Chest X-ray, AP view. Patient: 20 years old, sex F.
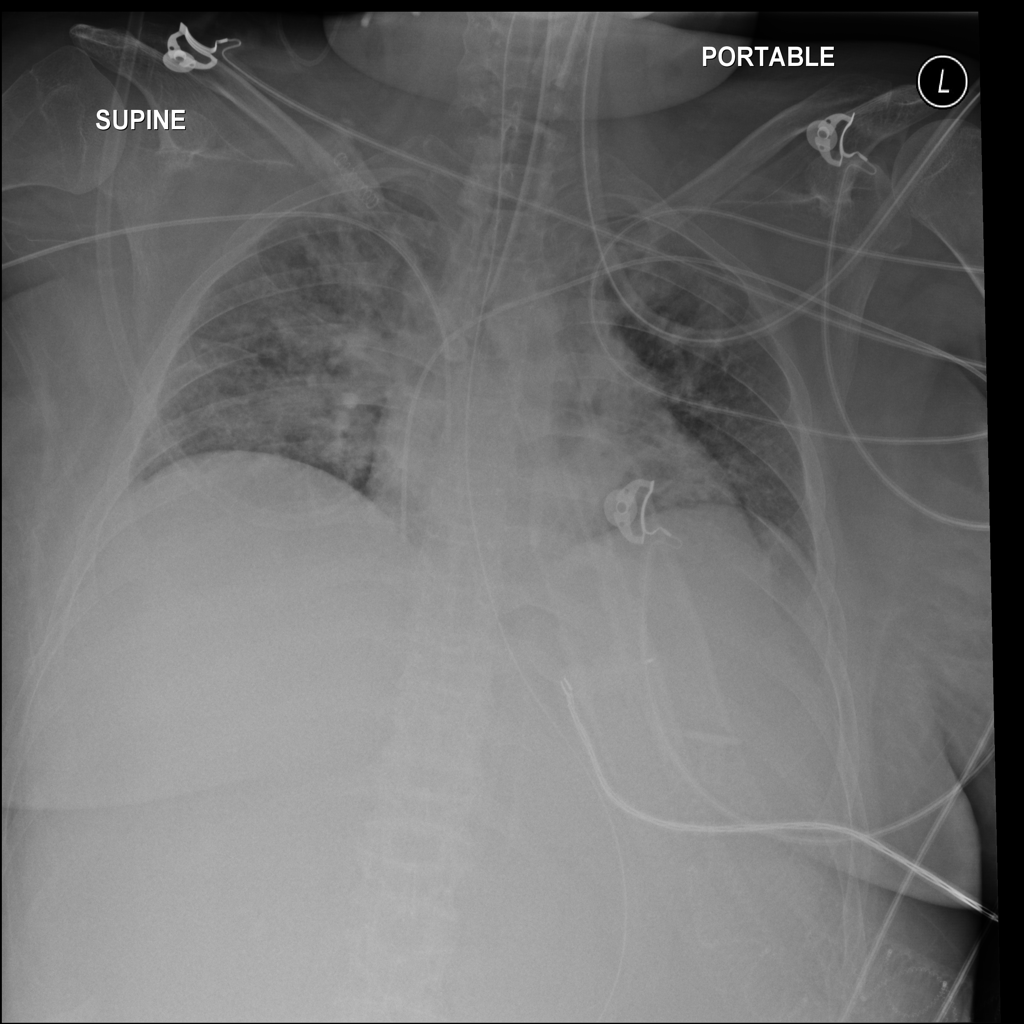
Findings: No Finding